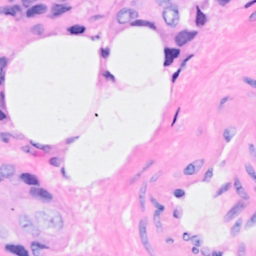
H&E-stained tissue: Breast